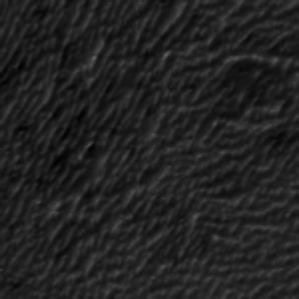
Label: frost